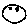
Label: smiley face